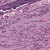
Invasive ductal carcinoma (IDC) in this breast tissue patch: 1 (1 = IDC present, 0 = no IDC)